Question: I have a text file with a strange encoding "UCS-2 Little Endian" that I want to read its contents using Java.

As you can see in the above screenshot the file contents appear fine in Notepad++, but when i read it using this code, just garbage is being printed in the console:
'''
String textFilePath = "c:\strange_file_encoding.txt"
BufferedReader reader = new BufferedReader( new InputStreamReader( new FileInputStream( filePath ), "UTF8" ) );
String line = "";
while ( ( line = reader.readLine() ) != null ) {
System.out.println( line ); // Prints garbage characters
}
'''
The main point is that the user selects the file to read, so it can be of any encoding, and since I can't detect the file encoding I decode it using "UTF8" but as in the above example it fails to read it right.
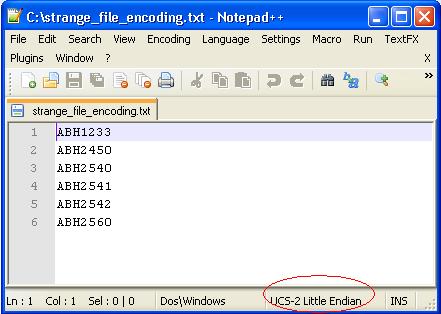
Answer: You are using UTF-8 as your encoding in the InputStreamReader constructor, so it will try to interpret the bytes as UTF-8 instead of UCS-LE. Here is the documentation: <URL>
I suppose you need to use UTF-16LE according to it.
Here is more info on the supported character sets and their Java names:
<URL>